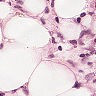
Metastatic tissue present: yes